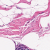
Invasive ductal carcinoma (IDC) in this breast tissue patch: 0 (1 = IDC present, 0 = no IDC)